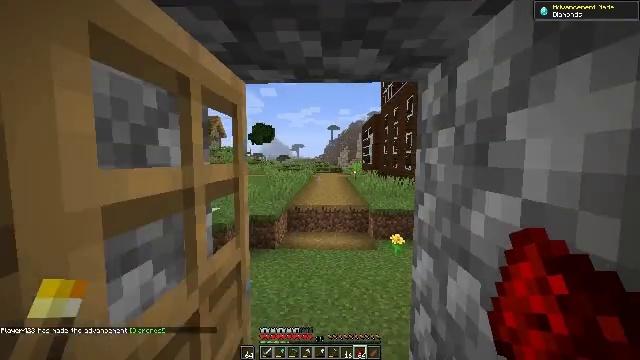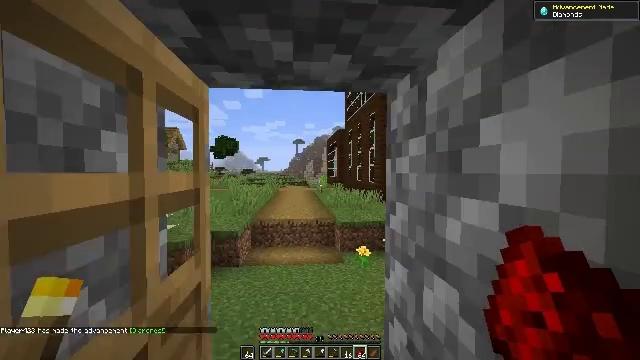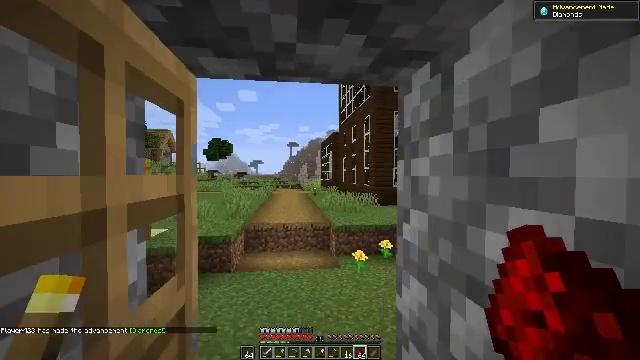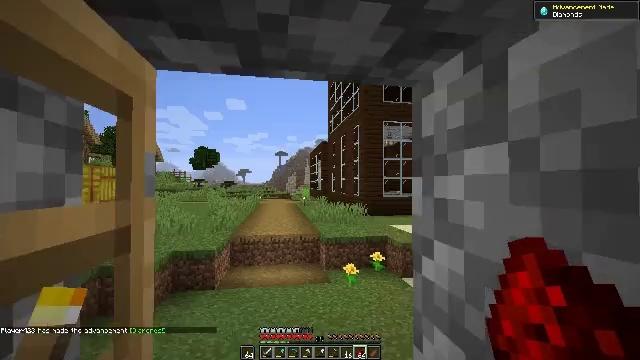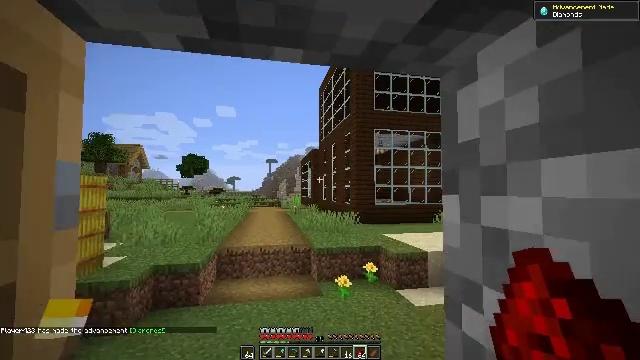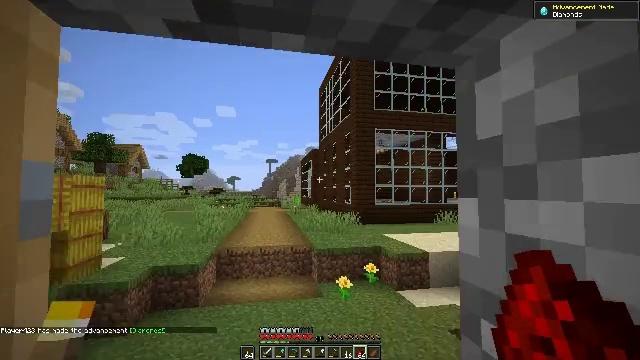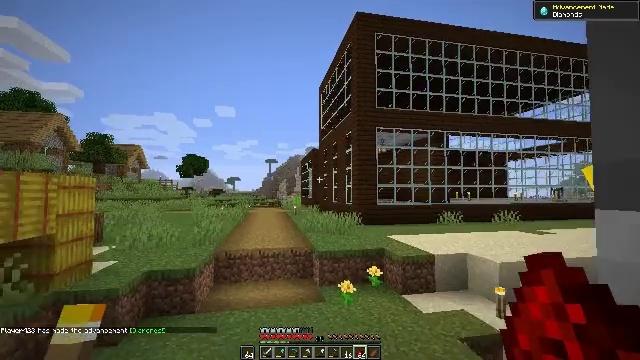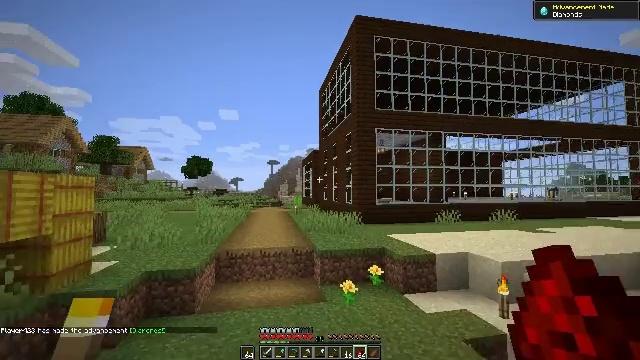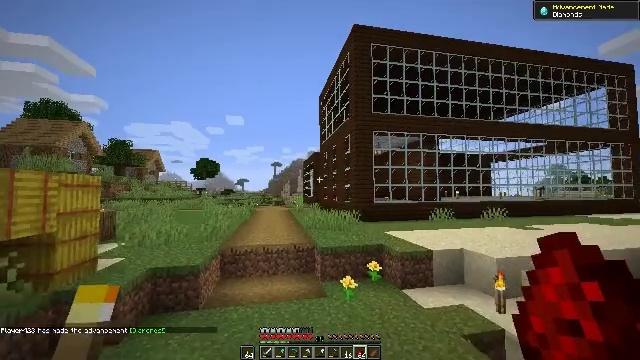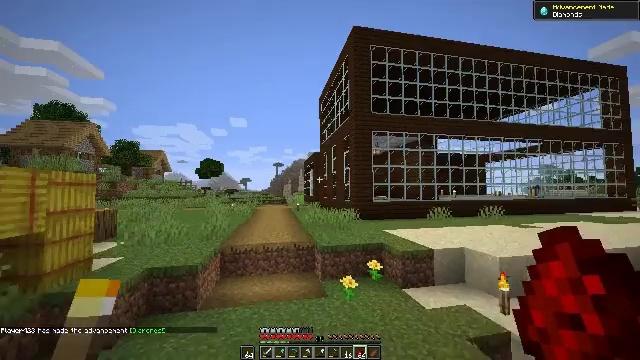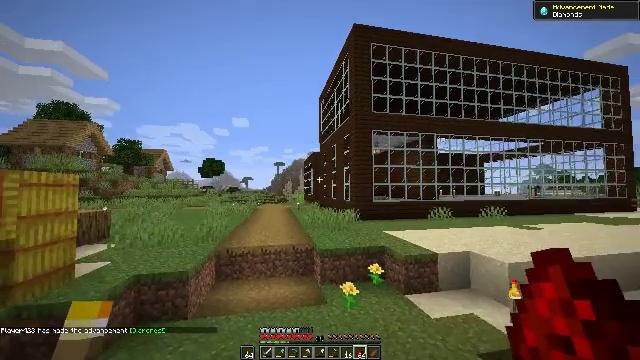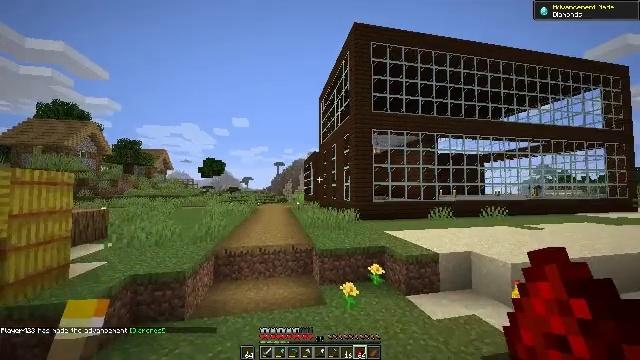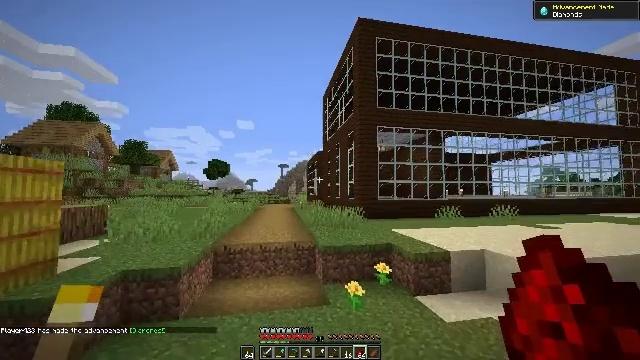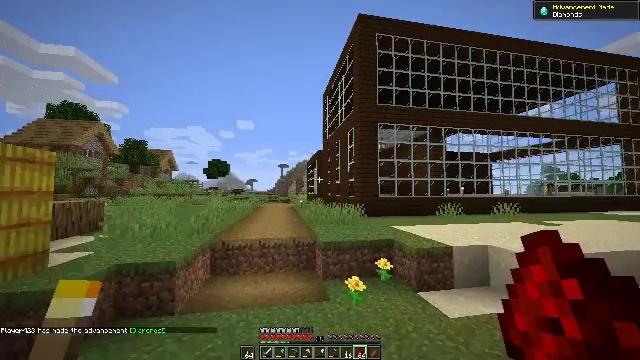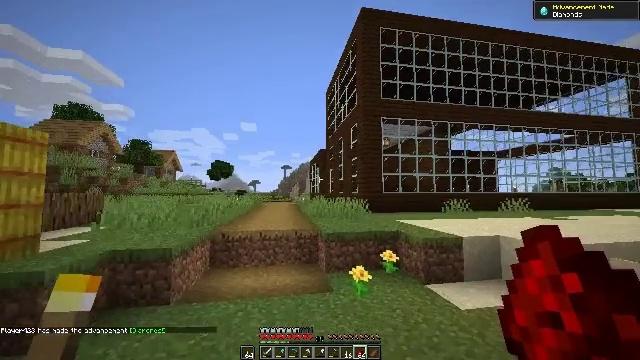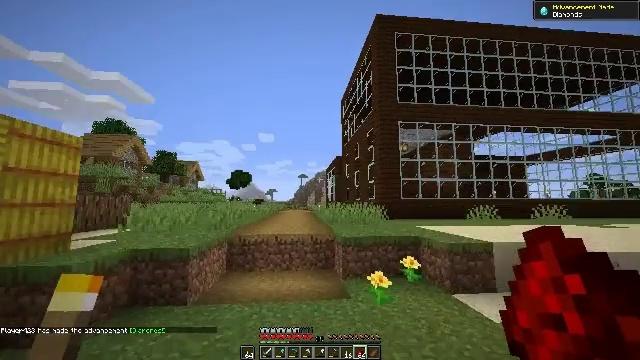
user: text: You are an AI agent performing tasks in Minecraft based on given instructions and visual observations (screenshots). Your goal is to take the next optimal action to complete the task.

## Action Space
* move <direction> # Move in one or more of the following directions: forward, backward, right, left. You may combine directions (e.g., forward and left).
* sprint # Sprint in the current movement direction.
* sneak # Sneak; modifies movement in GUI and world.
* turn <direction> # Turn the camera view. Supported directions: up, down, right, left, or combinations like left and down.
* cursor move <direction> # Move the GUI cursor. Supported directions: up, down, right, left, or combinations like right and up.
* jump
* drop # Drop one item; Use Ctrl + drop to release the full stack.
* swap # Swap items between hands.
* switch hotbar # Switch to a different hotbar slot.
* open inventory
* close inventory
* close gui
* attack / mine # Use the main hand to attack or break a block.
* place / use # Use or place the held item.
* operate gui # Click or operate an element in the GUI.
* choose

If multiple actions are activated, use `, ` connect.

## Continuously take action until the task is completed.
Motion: motion action
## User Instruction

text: Smash the iron door for recycling.
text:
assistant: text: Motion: move forward, turn right and up
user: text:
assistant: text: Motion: move forward, turn right
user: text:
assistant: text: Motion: move forward, turn right and up
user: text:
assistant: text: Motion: move forward, turn right and up
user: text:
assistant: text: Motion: move forward
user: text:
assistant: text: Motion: move forward, sprint
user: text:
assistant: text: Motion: move forward, sprint
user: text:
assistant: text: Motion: move forward, sprint
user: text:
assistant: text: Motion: move forward, sprint
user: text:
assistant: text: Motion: move forward, sprint
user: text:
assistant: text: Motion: move forward, sprint
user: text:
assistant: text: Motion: move forward, sprint, turn left
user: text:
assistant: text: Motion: move forward, sprint
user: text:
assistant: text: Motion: move forward, sprint
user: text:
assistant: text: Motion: move forward, sprint, turn left and up
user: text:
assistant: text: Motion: move forward, sprint, turn left and up
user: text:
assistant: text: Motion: move forward, sprint, turn left and up
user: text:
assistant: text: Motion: move forward, sprint
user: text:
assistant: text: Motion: move forward, sprint
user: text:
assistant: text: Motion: move forward, sprint
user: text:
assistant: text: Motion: move forward, sprint
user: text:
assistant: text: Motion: move forward, sprint
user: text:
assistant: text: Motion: move forward, sprint
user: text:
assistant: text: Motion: move forward, sprint
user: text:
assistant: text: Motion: move forward, sprint
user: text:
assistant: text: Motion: move forward, sprint, turn right and down
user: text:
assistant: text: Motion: move forward, sprint, turn right and down
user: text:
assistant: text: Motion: move forward, sprint, turn right and down, jump
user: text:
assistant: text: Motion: move forward, sprint, turn right and down, jump
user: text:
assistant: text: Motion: move forward, sprint, turn right and down, jump